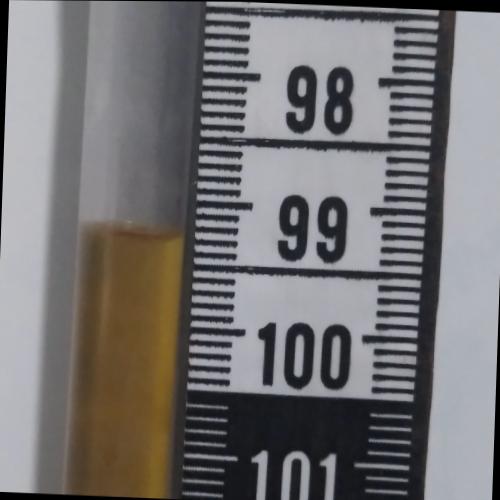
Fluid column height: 99.3 cm